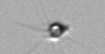
Label: Calciopappus